Question: I installed sqlite3 like this:
It succeded without any errors. Now, if I want to execute sqlite, I get the Following Exception:

It says "". Am I missing something? I tried the exact same thing on OpenSUSE and it worked as expected.
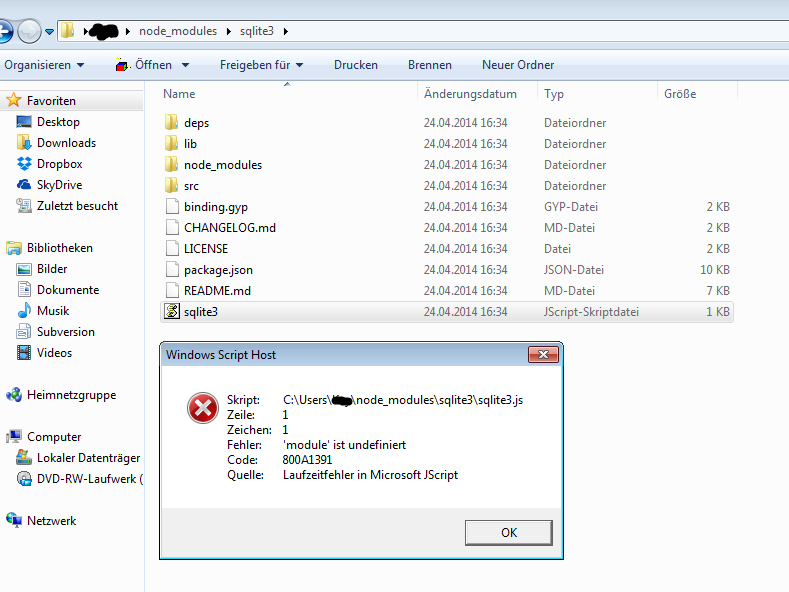
Answer: The first problem is you're trying to run a node.js script using Windows' JScript implementation (this is the default file association in Windows). You need to run the script with node in one way or another. One way to do this is via the command prompt with 'node myscript.js'.
The second problem is that you're trying to execute 'sqlite3.js' which doesn't actually do anything except export the database client. Instead you need to write your own script (that lives in the parent directory of 'node_modules') that require()'s sqlite3 and uses that.